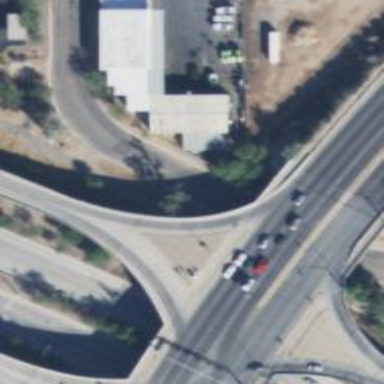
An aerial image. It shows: Trunk_link highway on bridge.